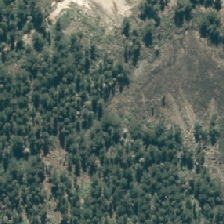
Land cover: herbaceous_freshwater_vege